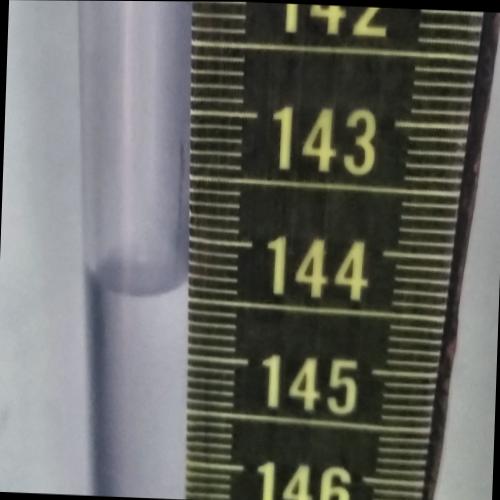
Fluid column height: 144.4 cm